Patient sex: F
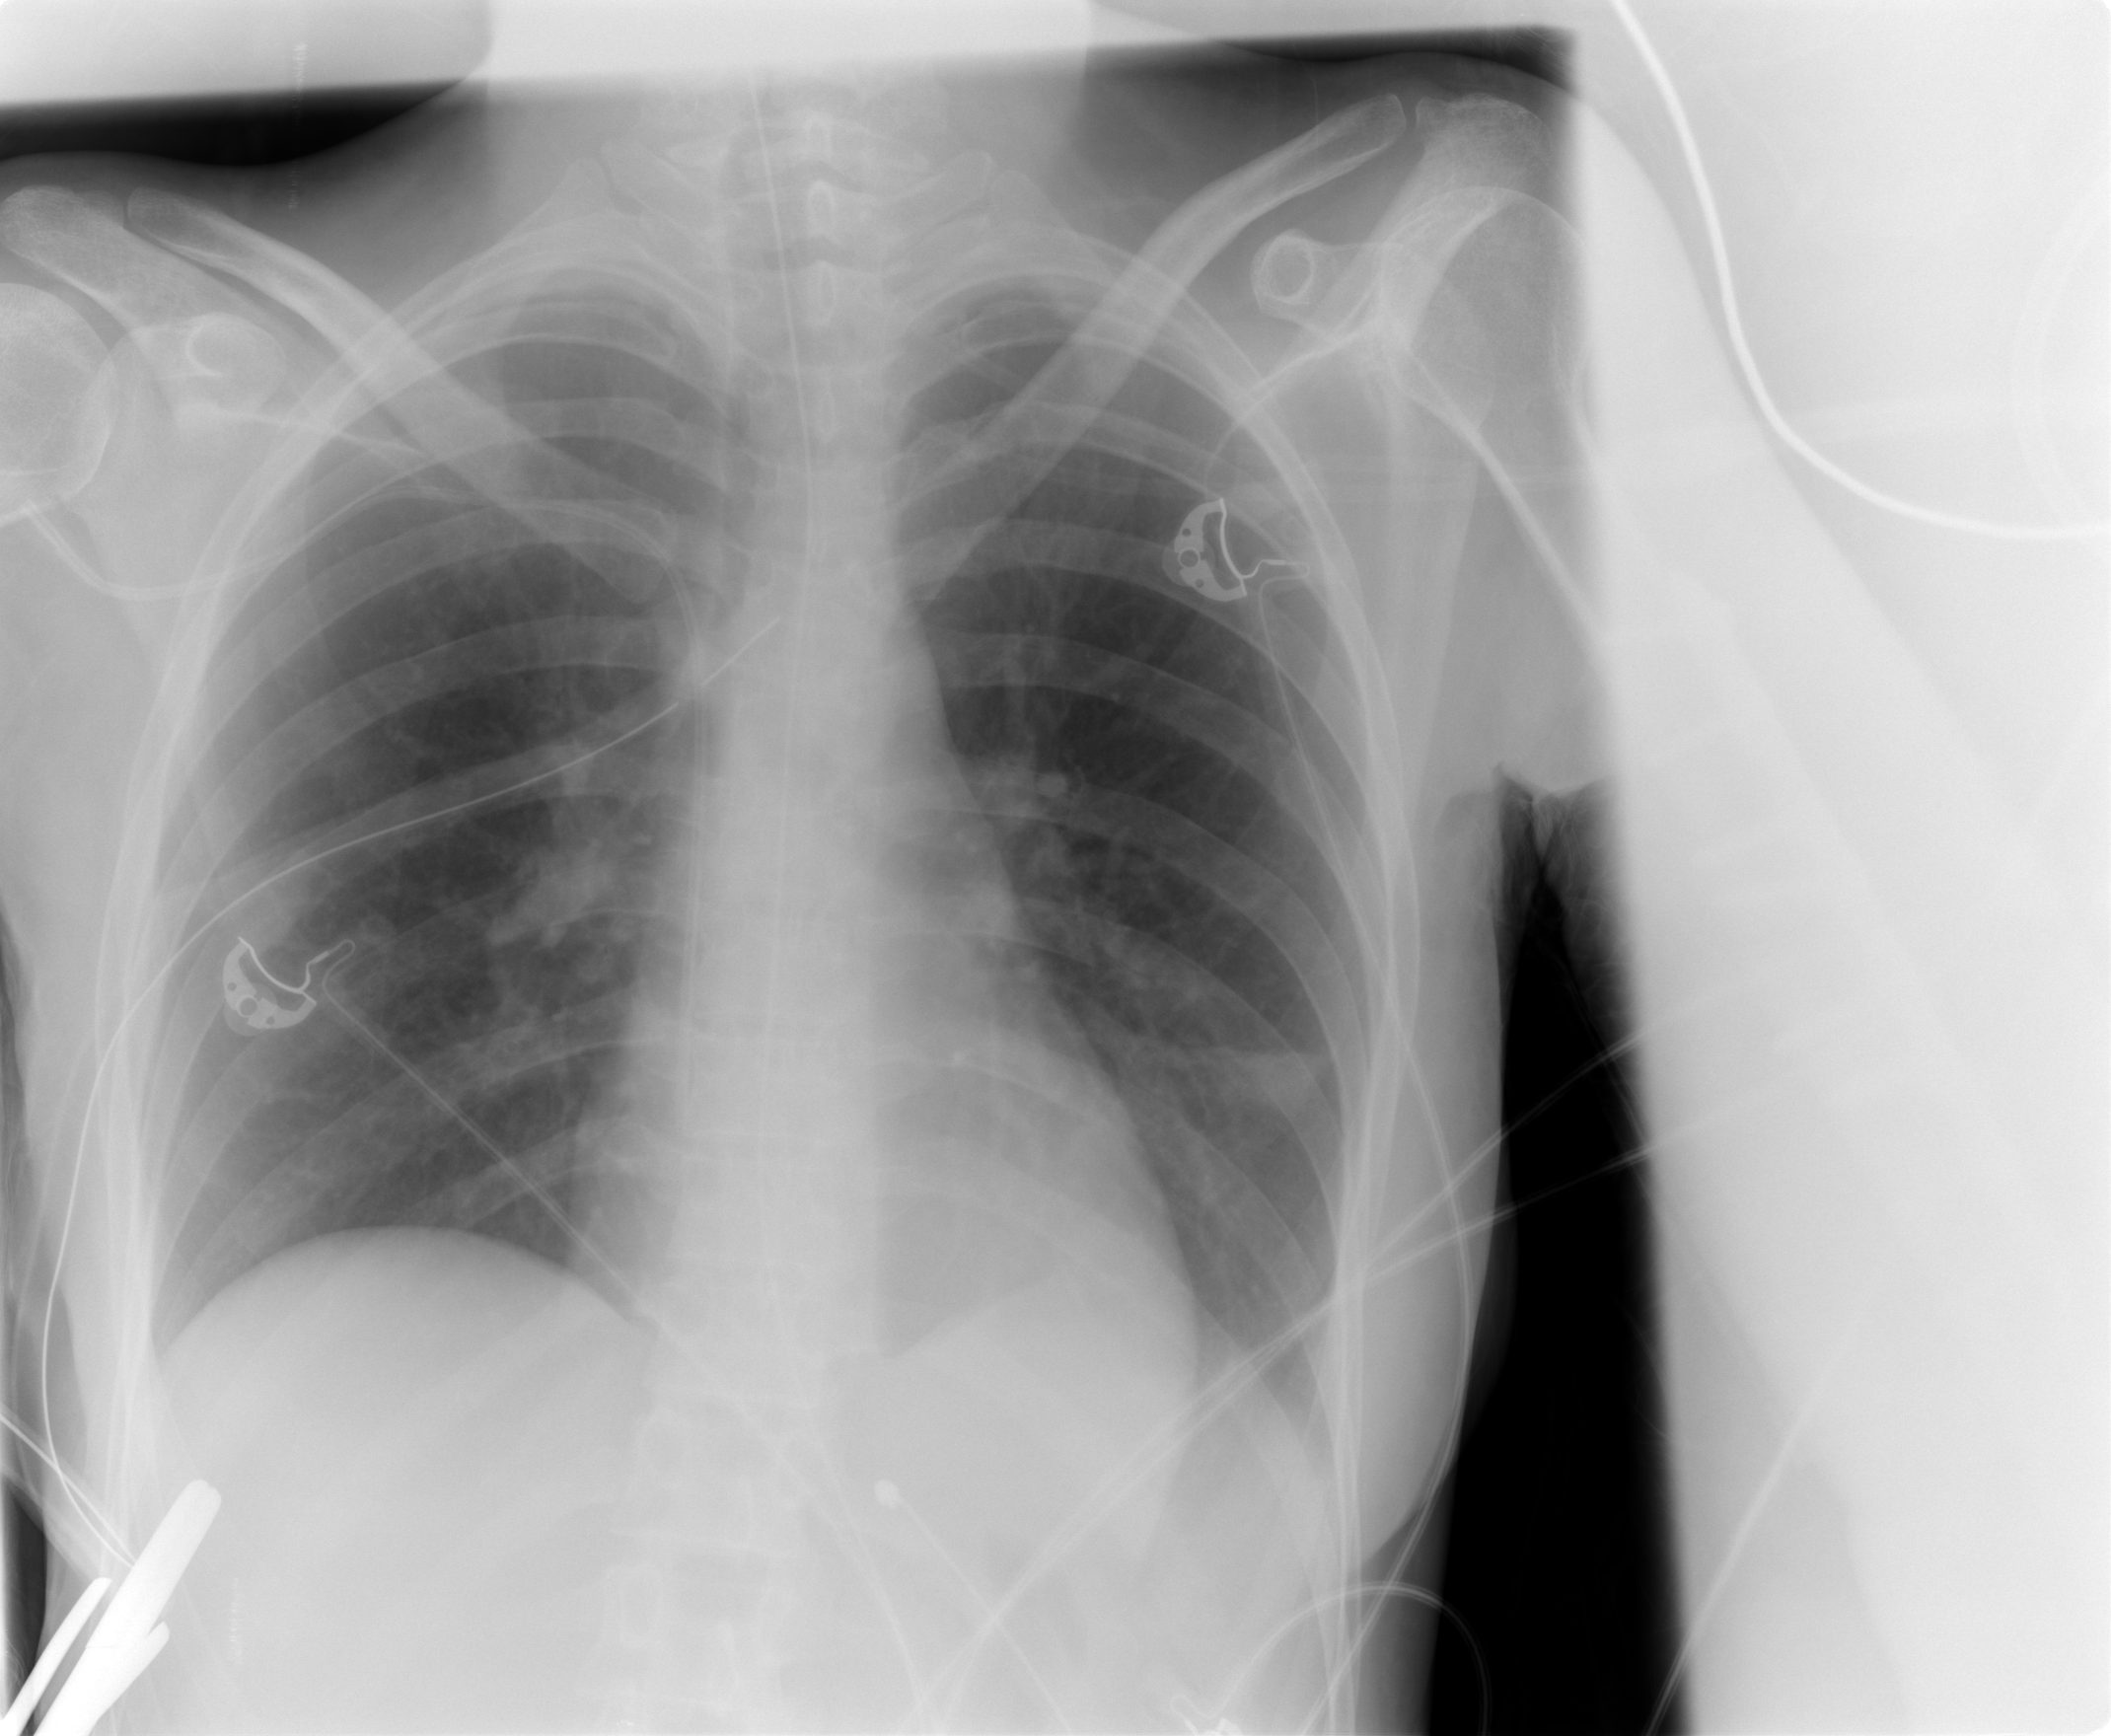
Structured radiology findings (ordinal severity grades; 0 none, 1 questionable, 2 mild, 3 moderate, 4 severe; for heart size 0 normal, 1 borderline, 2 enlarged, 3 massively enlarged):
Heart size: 0
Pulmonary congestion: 0
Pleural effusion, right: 0
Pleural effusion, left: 1
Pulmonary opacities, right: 0
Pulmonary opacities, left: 0
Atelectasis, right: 0
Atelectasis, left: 0